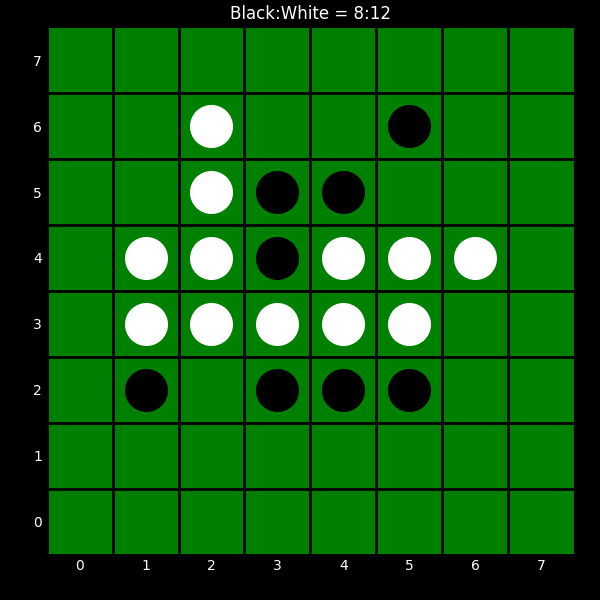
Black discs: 8
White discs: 12